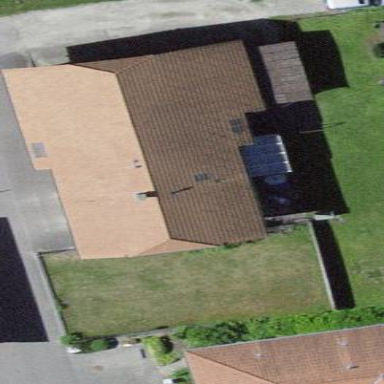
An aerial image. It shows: Farm building.